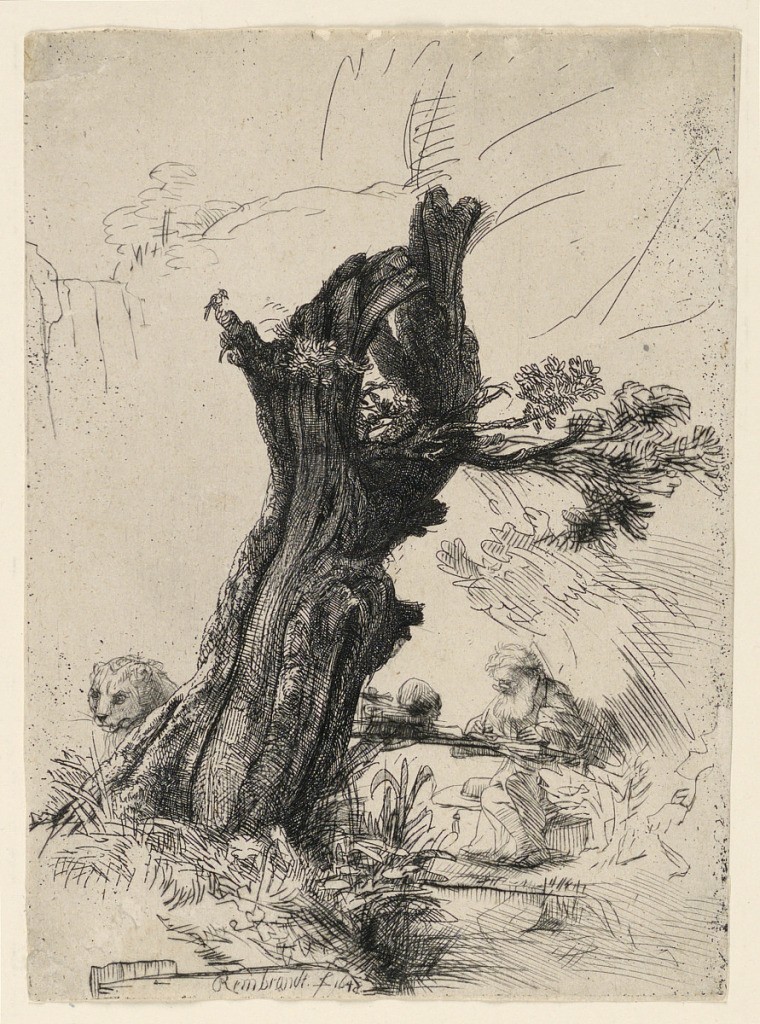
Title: Saint Jerome Beside a Pollard Willow
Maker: Rembrandt Harmensz van Rijn, Dutch, 1606–1669
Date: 1648
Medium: Etching and drypoint on laid paper
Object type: Print
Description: A tall strump of a tree occupies the center of the composition. Beside it, right, the Saint sits befor an improvized desk, writing. The head of a lion appears behind the tree, left.